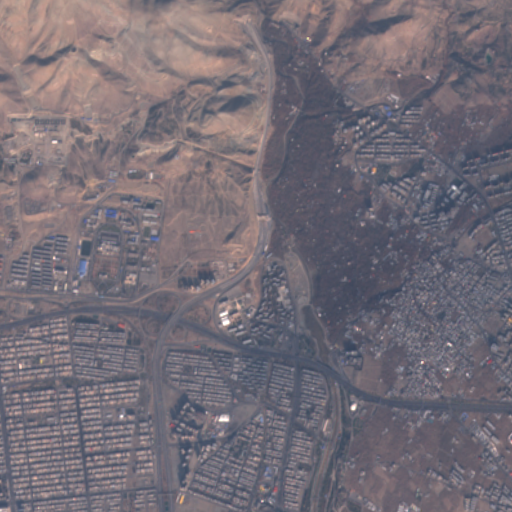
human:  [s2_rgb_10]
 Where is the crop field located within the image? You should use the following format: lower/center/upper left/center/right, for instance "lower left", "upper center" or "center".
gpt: The crop field is located in the lower right of the image.
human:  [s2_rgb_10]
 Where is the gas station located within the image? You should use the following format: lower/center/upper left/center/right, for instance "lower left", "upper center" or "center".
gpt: The gas station is located in the lower center of the image.
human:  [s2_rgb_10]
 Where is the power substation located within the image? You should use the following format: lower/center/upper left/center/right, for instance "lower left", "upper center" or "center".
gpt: The power substation is located in the lower left of the image.
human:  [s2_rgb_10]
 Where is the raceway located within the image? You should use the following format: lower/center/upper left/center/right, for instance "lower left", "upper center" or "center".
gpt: The raceway is located in the center left of the image.
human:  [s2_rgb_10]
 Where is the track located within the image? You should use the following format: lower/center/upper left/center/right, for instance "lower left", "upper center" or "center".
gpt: The track is located in the center left of the image.
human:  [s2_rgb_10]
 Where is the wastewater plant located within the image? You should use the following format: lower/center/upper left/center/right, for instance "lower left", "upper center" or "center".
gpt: The wastewater plant is located in the upper left of the image.
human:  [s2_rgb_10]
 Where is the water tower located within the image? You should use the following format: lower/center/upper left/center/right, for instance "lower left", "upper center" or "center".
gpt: The water tower is located in the lower center of the image.
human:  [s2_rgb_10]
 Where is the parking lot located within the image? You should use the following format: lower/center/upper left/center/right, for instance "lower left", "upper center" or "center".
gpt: There is no parking lot in the image.